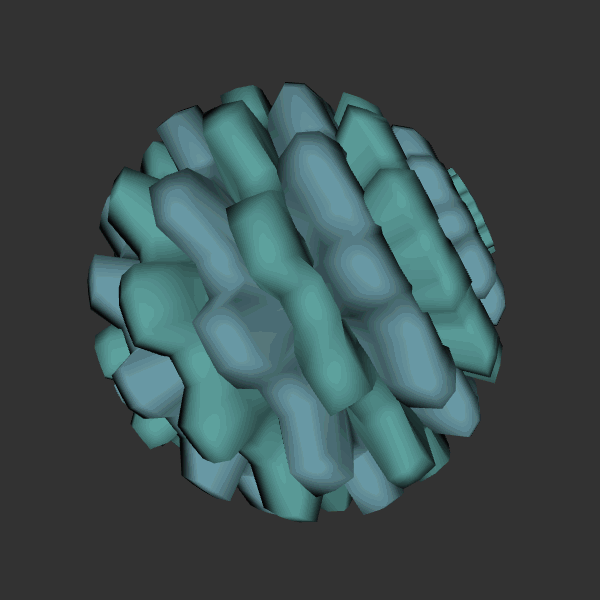
Background: dark